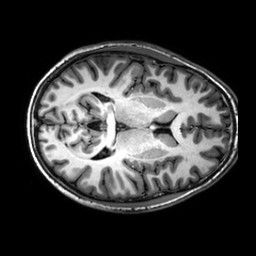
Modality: T1w
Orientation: axial
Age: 23
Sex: male